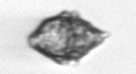
Label: Kryptoperidinium_triquetrum